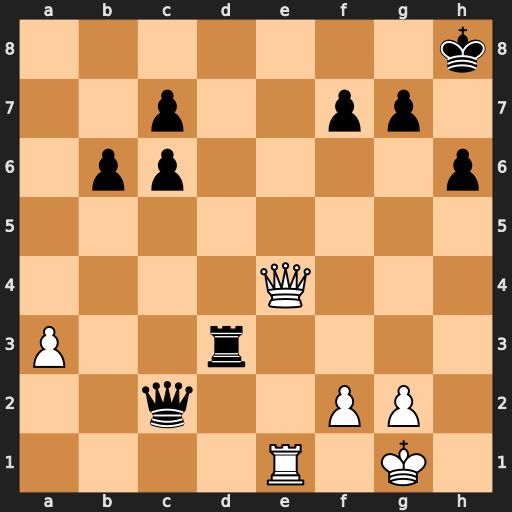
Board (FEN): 7k/2p2pp1/1pp4p/8/4Q3/P2r4/2q2PP1/4R1K1
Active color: w
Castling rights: -
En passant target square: -
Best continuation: Qf5 Rd1 Qxc2